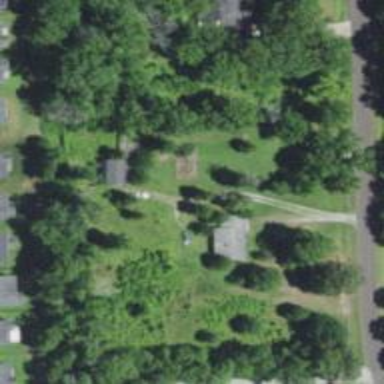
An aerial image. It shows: Driveway.